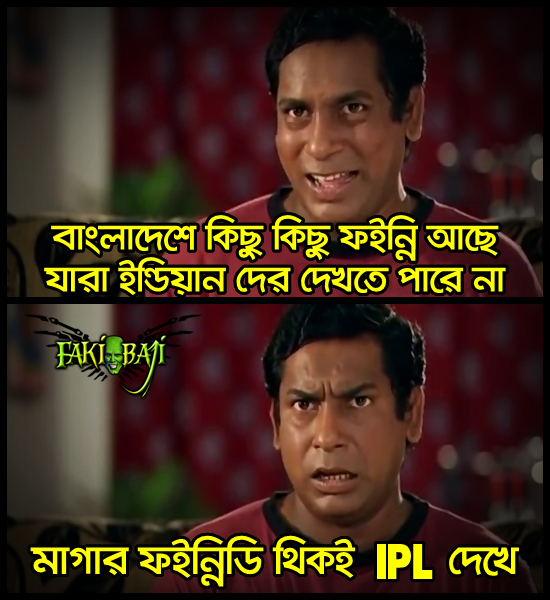
Caption: বাংলাদেশে কিছু ফইন্নি আছে যারা ইন্ডিয়ান দের দেখতে পারে না মাগার ফইন্নি ঠিকই IPL দেখে
Label: non-hate